Question: I am new in android and got stuck in swipe tabs. They are not covering full screen. Screenshot is given below

'''
public class Tabclass extends AppCompatActivity {
private Toolbar toolbar;
private TabLayout tabLayout;
private ViewPager viewPager;
String s;
static int j;
protected void onCreate(Bundle savedInstanceState) {
super.onCreate(savedInstanceState);
setContentView(R.layout.tabxml);
viewPager = (ViewPager) findViewById(R.id.viewpager);
setupViewPager(viewPager);
tabLayout = (TabLayout) findViewById(R.id.tabs);
tabLayout.setupWithViewPager(viewPager);
}
private void setupViewPager(ViewPager viewPager) {
ViewPagerAdapter adapter=new ViewPagerAdapter(getSupportFragmentManager());
adapter.addFrag(new OneFragment(), "ONE");
adapter.addFrag(new SecondFragment(), "TWO");
adapter.addFrag(new ThirdFragment(), "THREE");
viewPager.setAdapter(adapter);
viewPager.setCurrentItem(j);
}
class ViewPagerAdapter extends FragmentPagerAdapter {
private final List<Fragment> mFragmentList = new ArrayList<>();
private final List<String> mFragmentTitleList = new ArrayList<>();
public ViewPagerAdapter(FragmentManager manager) {
super(manager);
}
@Override
public Fragment getItem(int position) {
return mFragmentList.get(position);
}
@Override
public int getCount() {
return mFragmentList.size();
}
public void addFrag(Fragment fragment, String title) {
mFragmentList.add(fragment);
mFragmentTitleList.add(title);
}
@Override
public CharSequence getPageTitle(int position) {
return mFragmentTitleList.get(position);
}
}
}
'''
XML file:
'''
<?xml version="1.0" encoding="utf-8"?>
<LinearLayout xmlns:android="http://schemas.android.com/apk/res/android"
xmlns:app="http://schemas.android.com/apk/res-auto"
android:orientation="vertical"
android:layout_width="match_parent"
android:layout_height="match_parent">
<android.support.design.widget.CoordinatorLayout xmlns:android="http://schemas.android.com/apk/res/android"
xmlns:app="http://schemas.android.com/apk/res-auto"
android:layout_width="match_parent"
android:layout_height="match_parent">
<android.support.design.widget.AppBarLayout
android:layout_width="match_parent"
android:layout_height="wrap_content"
android:theme="@style/ThemeOverlay.AppCompat.Dark.ActionBar">
<android.support.v7.widget.Toolbar
android:id="@+id/toolbar"
android:layout_width="match_parent"
android:layout_height="?attr/actionBarSize"
android:background="?attr/colorPrimary"
app:layout_scrollFlags="scroll|enterAlways"
app:popupTheme="@style/ThemeOverlay.AppCompat.Light" />
<android.support.design.widget.TabLayout
android:id="@+id/tabs"
android:layout_width="match_parent"
android:layout_height="wrap_content"
app:tabMode="scrollable"/>
</android.support.design.widget.AppBarLayout>
<android.support.v4.view.ViewPager
android:id="@+id/viewpager"
android:layout_width="match_parent"
android:layout_height="match_parent"
app:layout_behavior="@string/appbar_scrolling_view_behavior" />
</android.support.design.widget.CoordinatorLayout>
'''
one_fragment.xml
'''
<RelativeLayout xmlns:android="http://schemas.android.com/apk/res/android"
xmlns:tools="http://schemas.android.com/tools"
android:layout_width="match_parent"
android:layout_height="match_parent"
tools:context="foodpnr.com.foodpnr.OneFragment">
<TextView
android:layout_width="wrap_content"
android:layout_height="wrap_content"
android:text="Fragment1"
android:textSize="40dp"
android:textStyle="bold"
android:layout_centerInParent="true"/>
'''
OneFragment.java
'''
public class OneFragment extends Fragment {
public OneFragment() {
// Required empty public constructor
}
@Override
public void onCreate(Bundle savedInstanceState) {
super.onCreate(savedInstanceState);
}
@Override
public View onCreateView(LayoutInflater inflater, ViewGroup container,
Bundle savedInstanceState) {
// Inflate the layout for this fragment
return inflater.inflate(R.layout.fragment_one, container, false);
}
}
'''
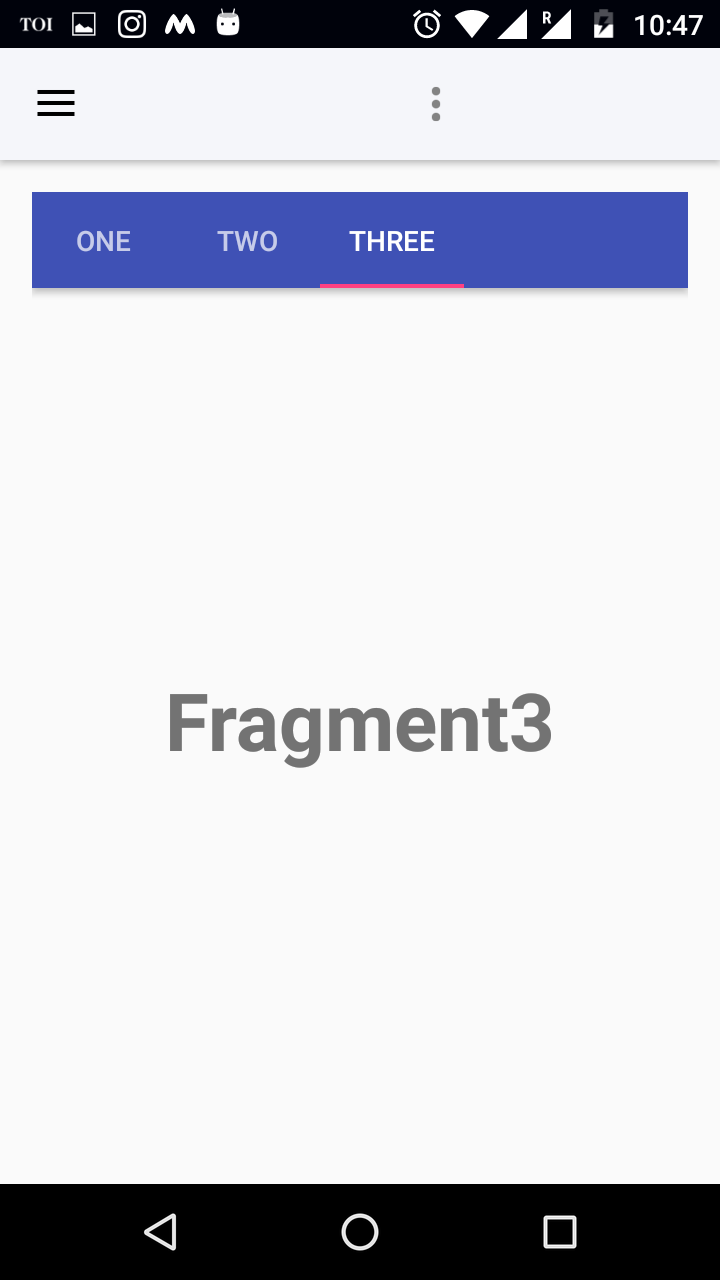
Answer: app:tabMaxWidth="0dp"
Use this in your TabLayout xml.